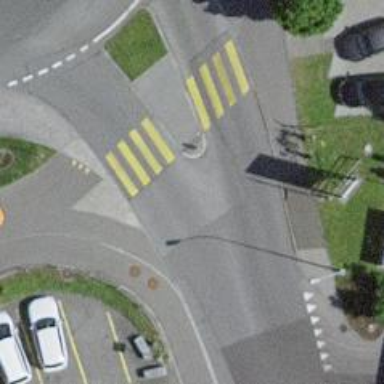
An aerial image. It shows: Marked crossing with zebra sign and island in the middle.